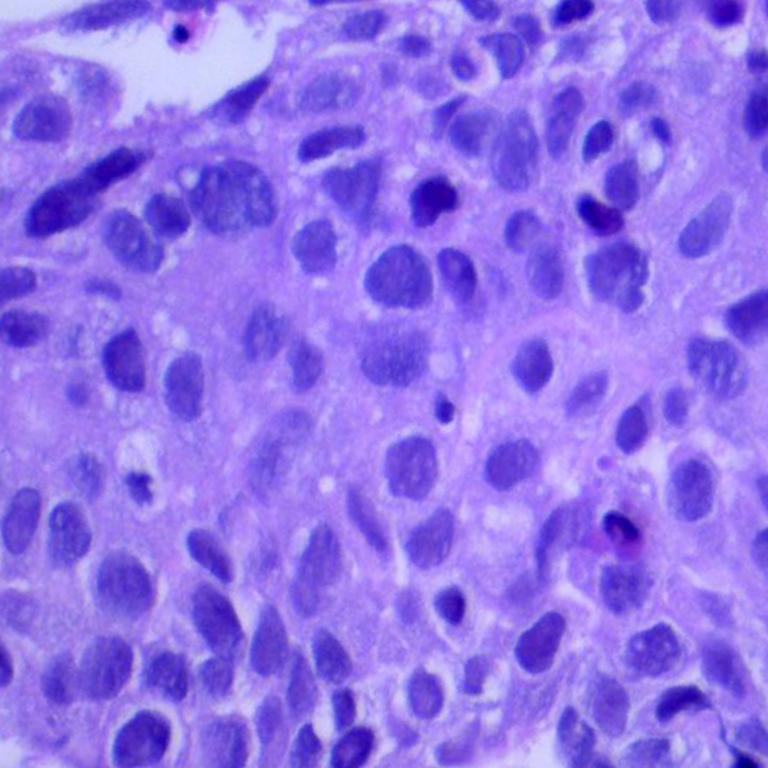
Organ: lung
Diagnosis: squamous carcinomas